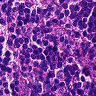
Metastatic tissue present: no